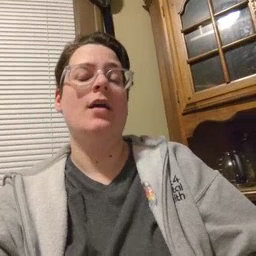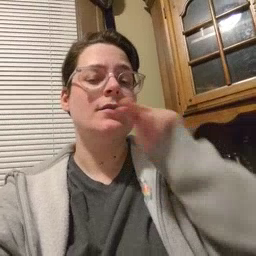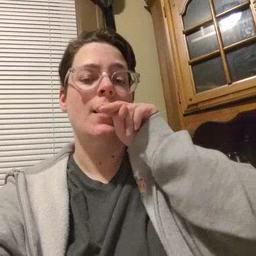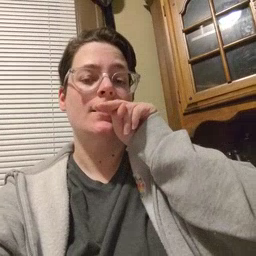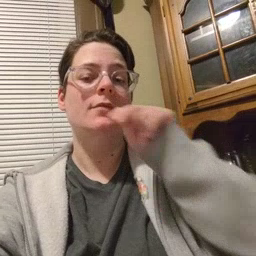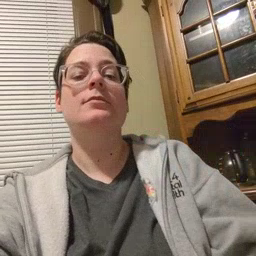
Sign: tongue